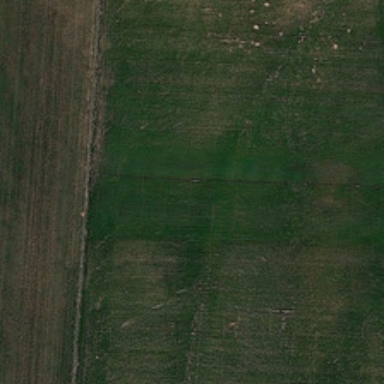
The stripes of the two part prairie is vertical .